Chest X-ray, AP view. Patient: 66 years old, sex M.
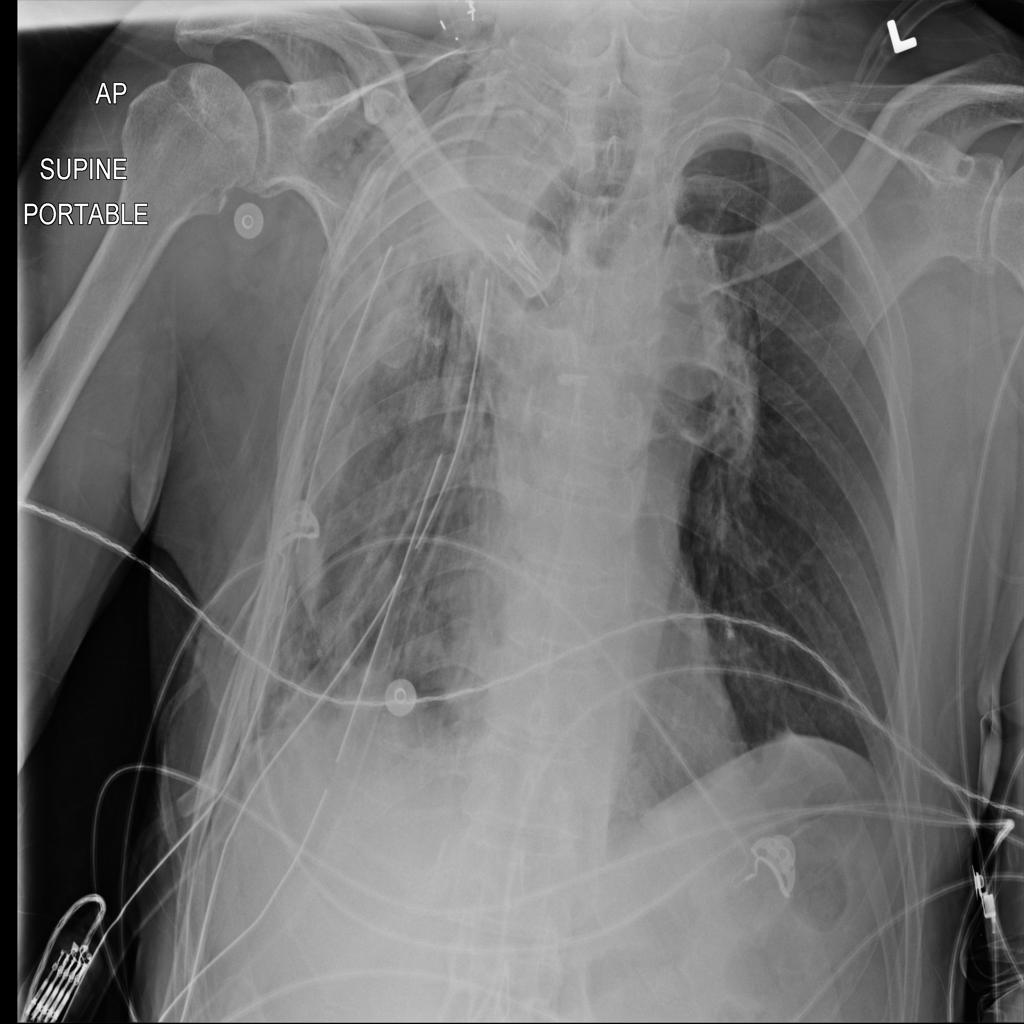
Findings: No Finding